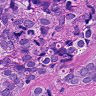
Metastatic tissue present: yes